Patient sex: F
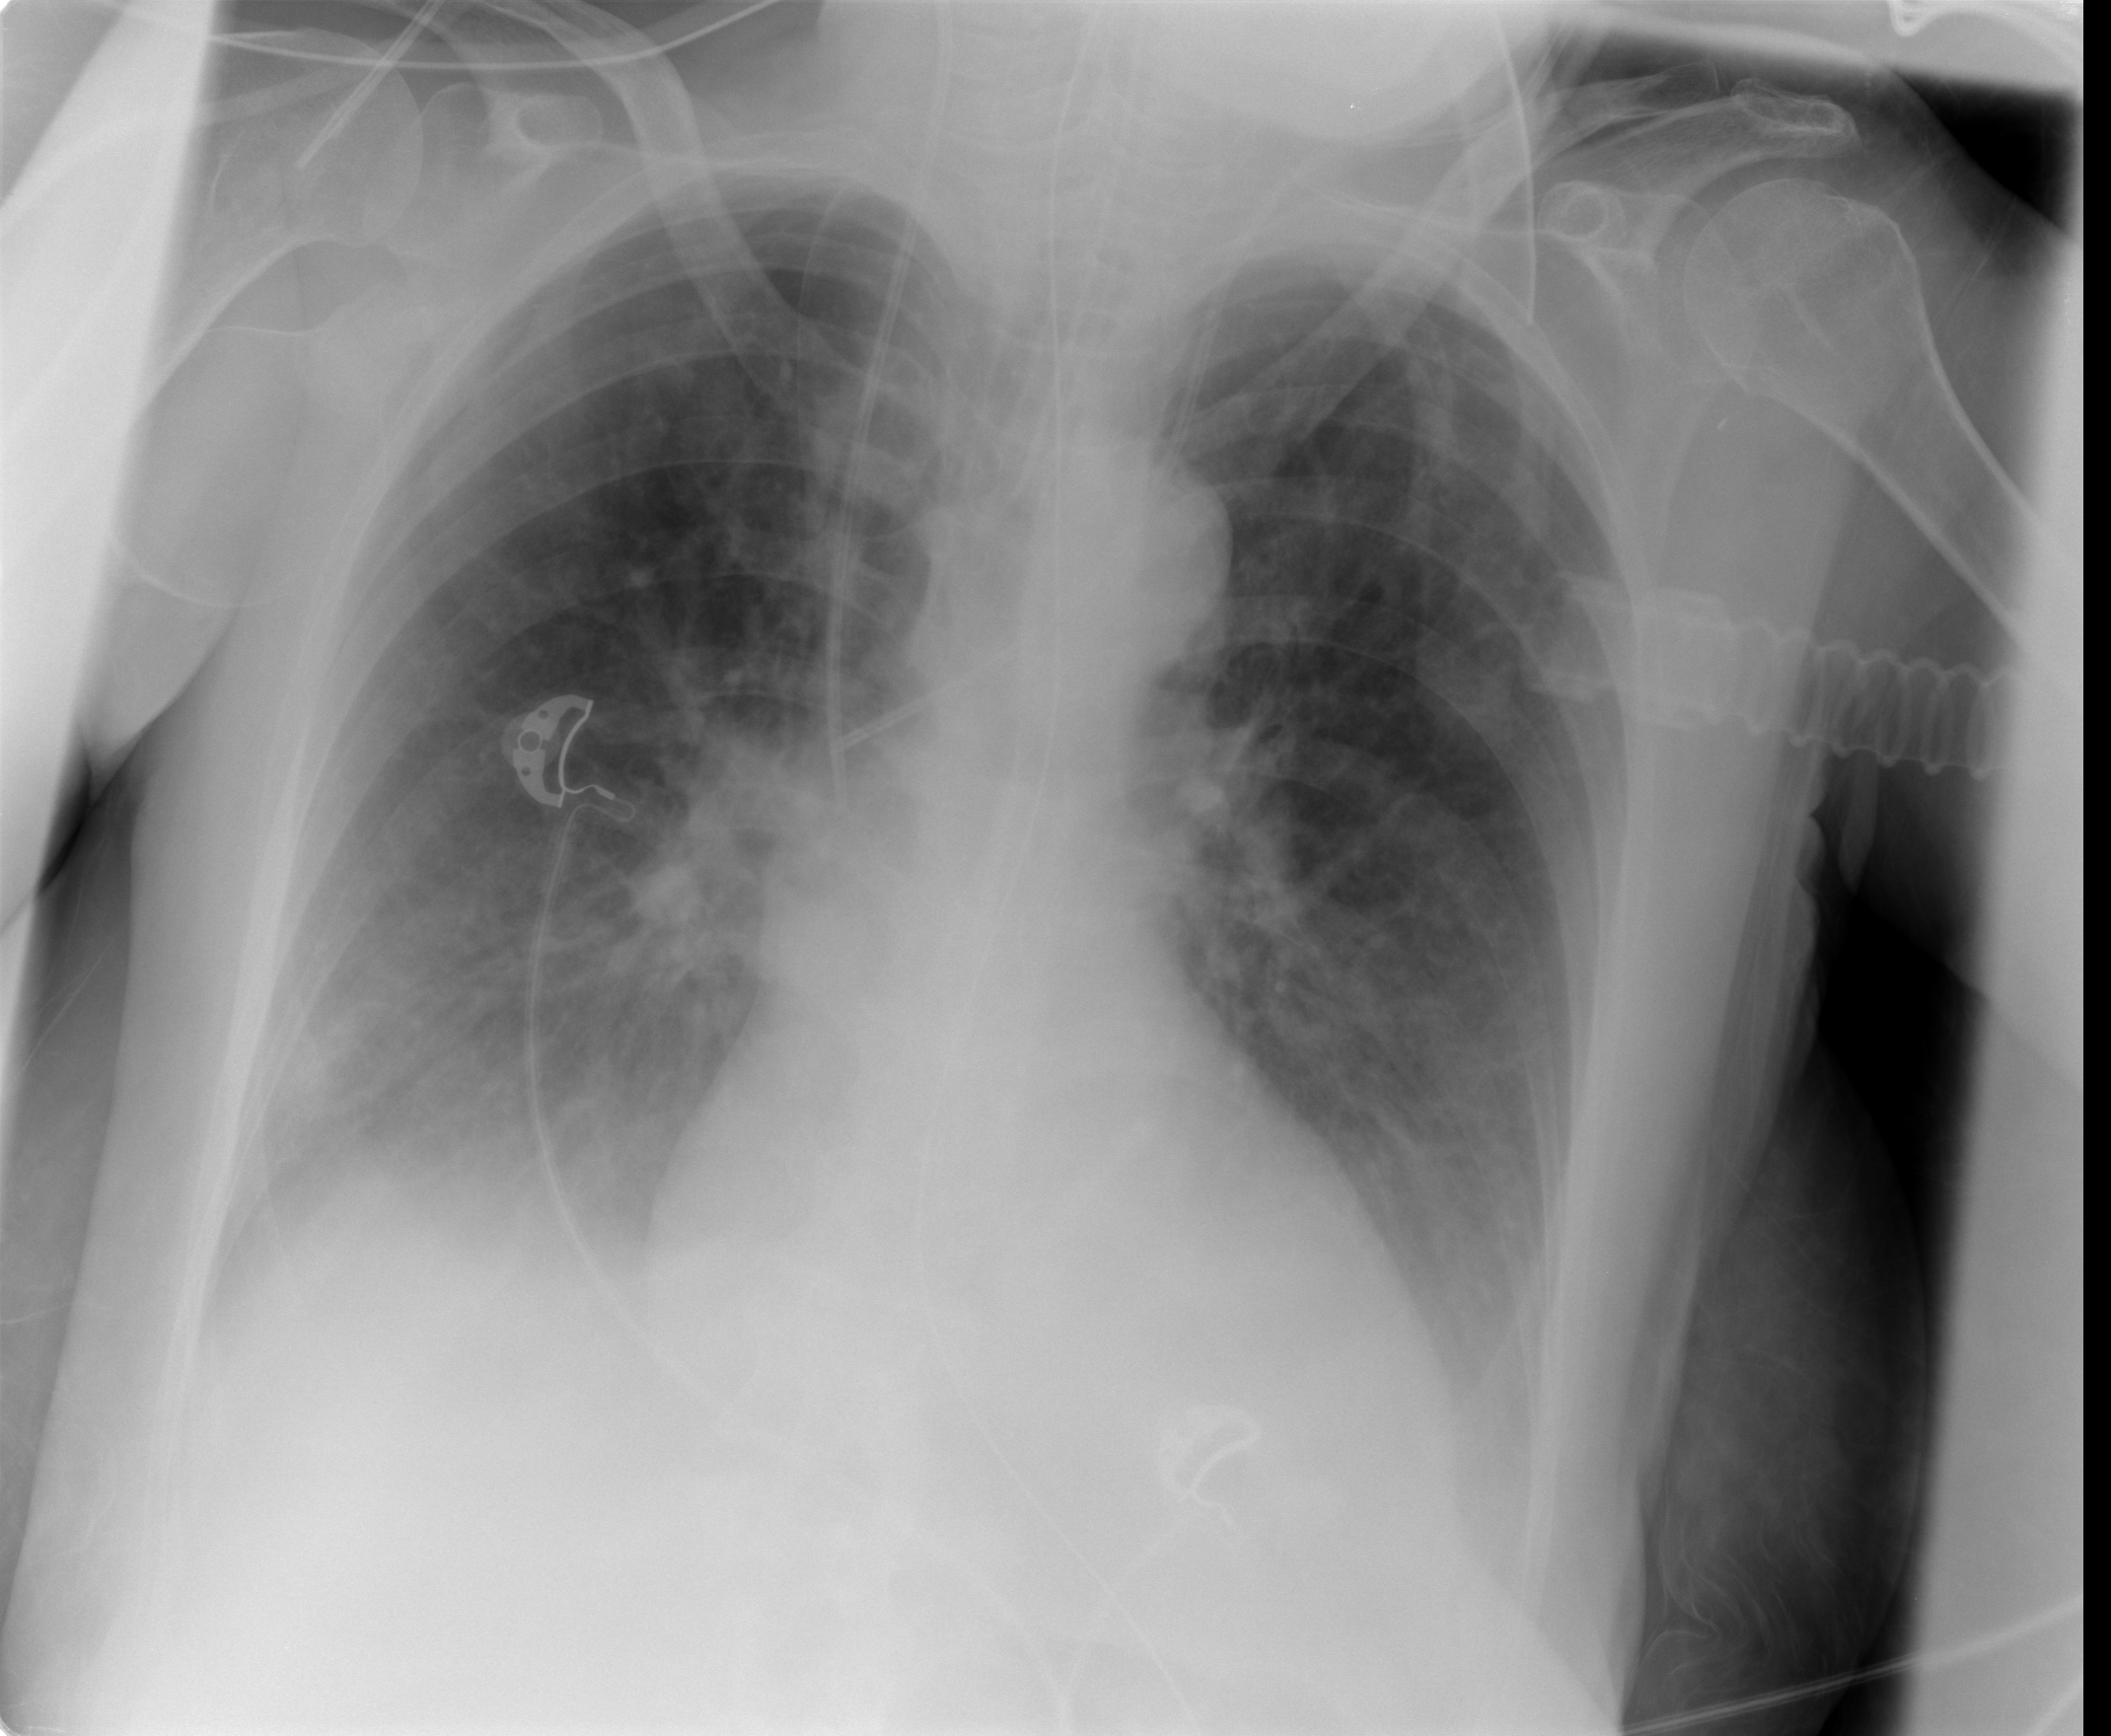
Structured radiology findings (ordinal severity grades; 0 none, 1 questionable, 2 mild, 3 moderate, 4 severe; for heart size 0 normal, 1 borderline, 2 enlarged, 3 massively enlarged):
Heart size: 0
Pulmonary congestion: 0
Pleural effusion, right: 3
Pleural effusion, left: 2
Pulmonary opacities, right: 0
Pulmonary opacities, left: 0
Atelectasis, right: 2
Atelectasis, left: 2